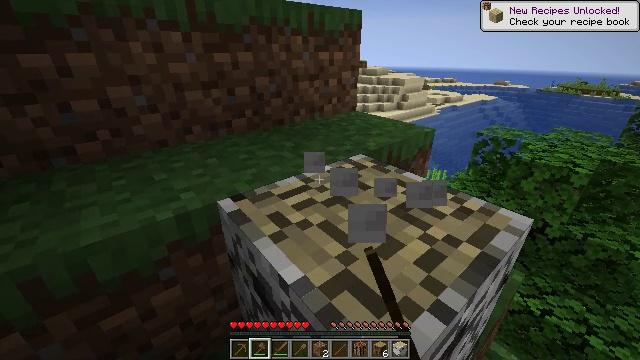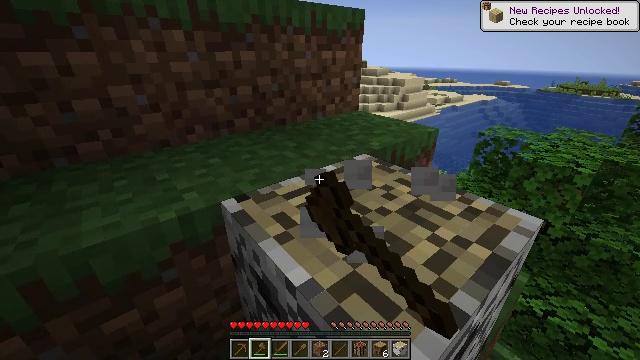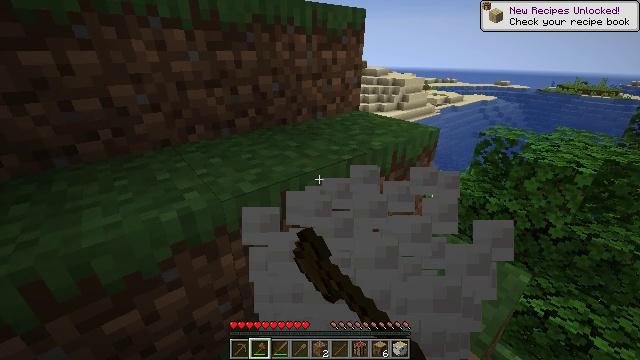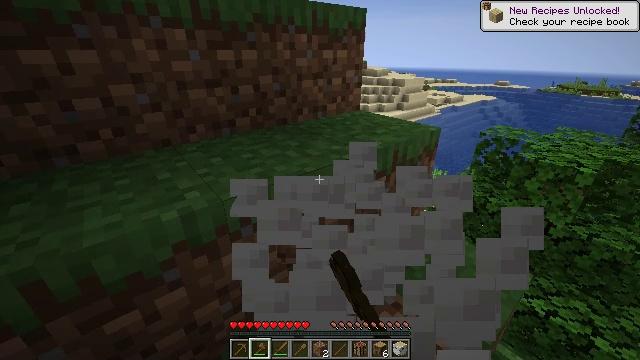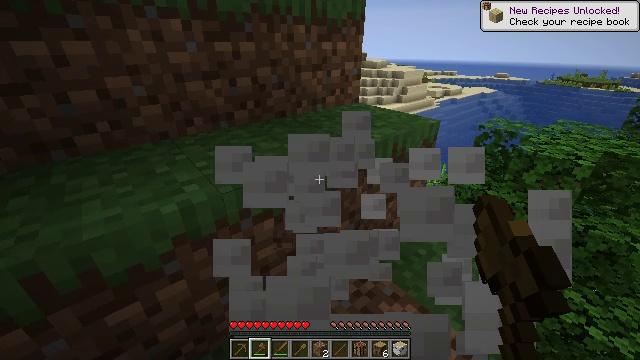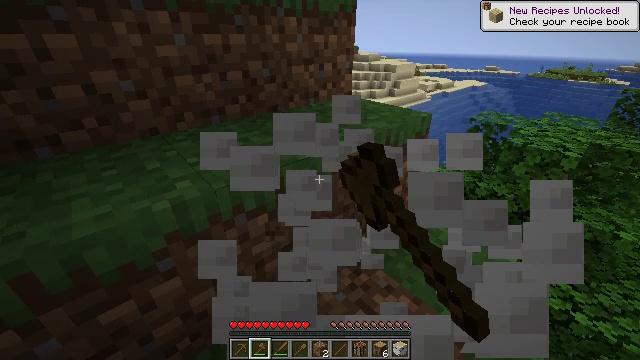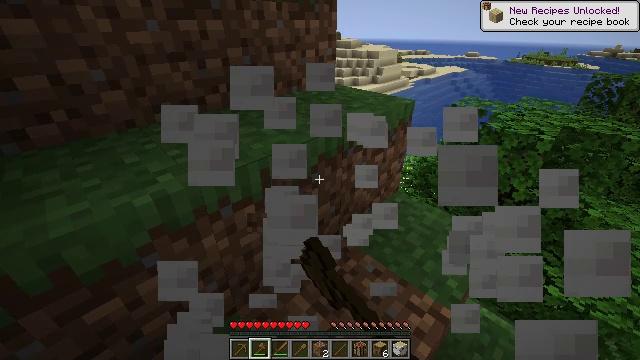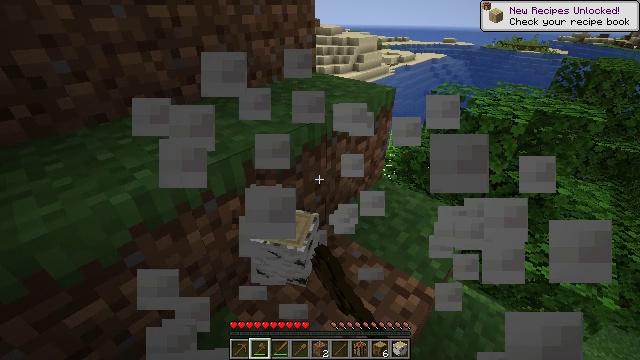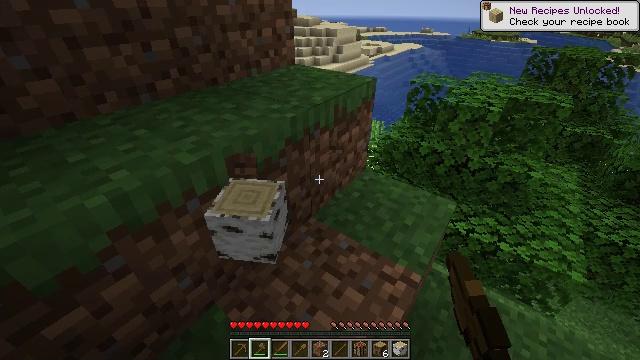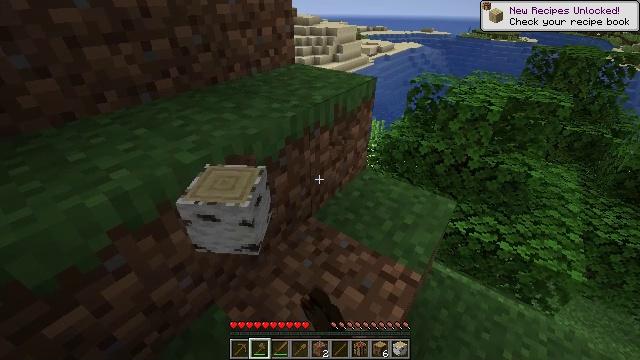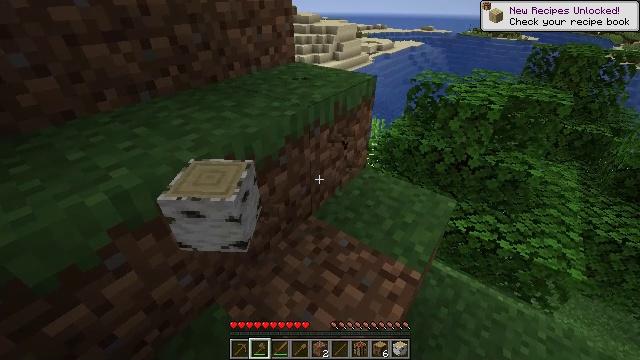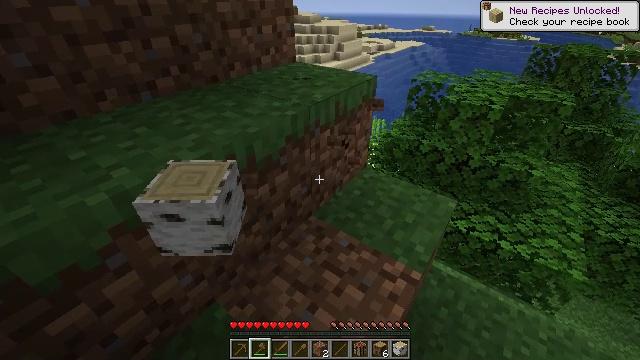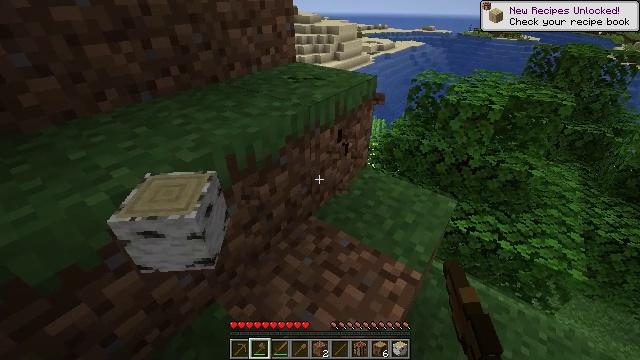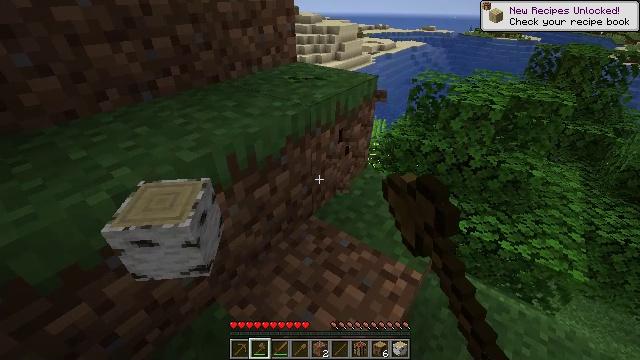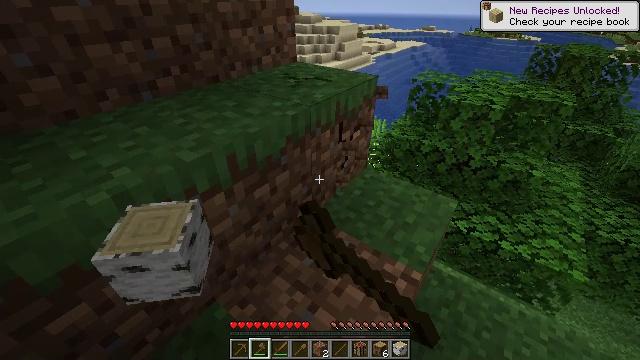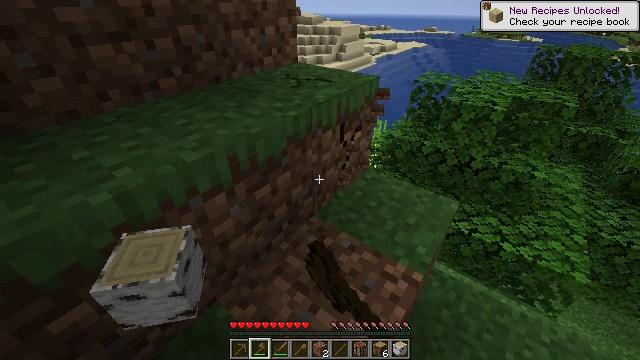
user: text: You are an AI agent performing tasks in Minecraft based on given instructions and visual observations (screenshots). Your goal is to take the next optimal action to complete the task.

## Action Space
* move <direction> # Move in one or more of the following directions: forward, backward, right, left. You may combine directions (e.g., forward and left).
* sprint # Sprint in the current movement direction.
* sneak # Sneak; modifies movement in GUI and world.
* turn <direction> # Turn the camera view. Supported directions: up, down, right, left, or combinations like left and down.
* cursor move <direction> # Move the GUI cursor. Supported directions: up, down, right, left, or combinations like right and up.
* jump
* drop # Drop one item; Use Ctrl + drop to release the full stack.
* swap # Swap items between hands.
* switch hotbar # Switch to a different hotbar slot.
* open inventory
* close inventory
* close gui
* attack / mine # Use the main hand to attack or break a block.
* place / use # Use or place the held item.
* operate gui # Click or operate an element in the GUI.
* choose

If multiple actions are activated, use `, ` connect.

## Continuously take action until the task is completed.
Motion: motion action
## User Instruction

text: Chop down the birch log.
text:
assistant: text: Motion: attack / mine
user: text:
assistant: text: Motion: attack / mine
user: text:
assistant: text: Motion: attack / mine
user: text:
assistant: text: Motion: turn down, attack / mine
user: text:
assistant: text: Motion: turn right and down, attack / mine
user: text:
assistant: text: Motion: turn right and down, attack / mine
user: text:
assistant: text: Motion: turn right and down, attack / mine
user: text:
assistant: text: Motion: turn right and down, attack / mine
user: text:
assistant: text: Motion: attack / mine
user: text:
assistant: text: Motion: attack / mine
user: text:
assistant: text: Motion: attack / mine
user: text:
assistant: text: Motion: attack / mine
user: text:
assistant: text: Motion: attack / mine
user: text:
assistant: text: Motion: attack / mine
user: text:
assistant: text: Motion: attack / mine
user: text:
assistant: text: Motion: attack / mine
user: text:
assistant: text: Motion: no_op
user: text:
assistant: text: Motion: move forward
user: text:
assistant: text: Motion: move forward
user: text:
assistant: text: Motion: move forward and move left
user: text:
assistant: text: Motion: move forward and move left
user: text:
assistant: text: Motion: move left, turn up
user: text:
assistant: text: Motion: move left, turn right and up
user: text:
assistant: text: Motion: turn up
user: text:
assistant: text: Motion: turn right and up
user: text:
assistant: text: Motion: turn right and up
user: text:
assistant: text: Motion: turn right and up
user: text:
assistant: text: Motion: turn right and up
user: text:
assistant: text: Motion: turn right and up
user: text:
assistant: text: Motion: turn right and up